Question: Struggling to find an answer to the below JSON problem. I would like to display the entire 'SKU/Quantity' list in the '"shipmentItems"' array to their respective column with a comma-separated value. My example below only allows me to display the first SKU/quantity from the array but, my goal is to get all listed in the columns with comma-separated.
JSON example:
'''
{"shipments": [
{
"shipmentId": 100003768,
"orderNumber": "<PHONE>",
"shipDate": "2021-10-28",
"serviceCode": "ups_ground",
"shipmentItems": [
{
"orderItemId": <PHONE>,
"lineItemKey": "10322938560608",
"sku": "SCPXTSS-BAG-06",
"name": "SCOOP-PLATE-06 (1000ml)",
"weight": {
"value": 0,
"units": "ounces",
"WeightUnits": 1
},
"quantity": 1,
"unitPrice": 0,
"taxAmount": null
},
{
"orderItemId": <PHONE>,
"lineItemKey": "10322938527840",
"sku": "SCPZRTS-TRAY-01",
"name": "Beef: Tray 3 (Fill 004)<br>",
"weight": {
"value": 60,
"units": "ounces",
"WeightUnits": 1
},
"quantity": 1,
"unitPrice": 102.72,
"taxAmount": null
}
],
"labelData": null,
"formData": null
}
]
}
'''
SQL query I'm using:
'''
DECLARE @JSON varchar(max)
SELECT @JSON = BulkColumn
FROM OPENROWSET (BULK 'C:\Users\XPS-LT\json\today\shipments_20211031.json', SINGLE_CLOB)
IMPORT
SELECT *
FROM OPENJSON (@JSON, '$.shipments')
WITH
(
[shipmentId] bigint,
[orderNumber] nvarchar(60),
[shipDate] date,
[serviceCode] nvarchar(30),
[sku] nvarchar(MAX) N'$.shipmentItems[0].sku',
[quantity] int N'$.shipmentItems[0].quantity'
)
;
'''

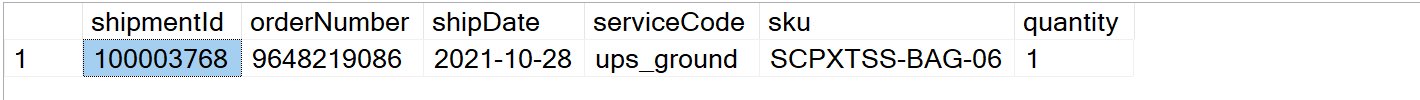
Answer: The '"shipmentItems"' part of the input JSON is an array, so you need an 'AS JSON' clause in the first explicit schema and an additional 'OPENJSON()' call:
'''
DECLARE @json nvarchar(max)
...
SELECT
j.[shipmentId], j.[orderNumber], j.[shipDate], j.[serviceCode],
a.[sku], a.[quantity]
FROM OPENJSON (@json, '$.shipments') WITH (
[shipmentId] bigint,
[orderNumber] nvarchar(60),
[shipDate] date,
[serviceCode] nvarchar(30),
[shipmentItems] nvarchar(max) AS JSON
) j
OUTER APPLY (
SELECT
STRING_AGG([sku], ',') WITHIN GROUP (ORDER BY [orderItemId]),
STRING_AGG([quantity], ',') WITHIN GROUP (ORDER BY [orderItemId])
FROM OPENJSON (j.shipmentItems) WITH (
[orderItemId] int '$.orderItemId',
[sku] nvarchar(max) '$.sku',
[quantity] int N'$.quantity'
)
) a ([sku], [quantity])
'''
Result:
'''
shipmentId orderNumber shipDate serviceCode sku quantity
100003768 <PHONE> 2021-10-28 ups_ground SCPZRTS-TRAY-01,SCPXTSS-BAG-06 1,1
'''